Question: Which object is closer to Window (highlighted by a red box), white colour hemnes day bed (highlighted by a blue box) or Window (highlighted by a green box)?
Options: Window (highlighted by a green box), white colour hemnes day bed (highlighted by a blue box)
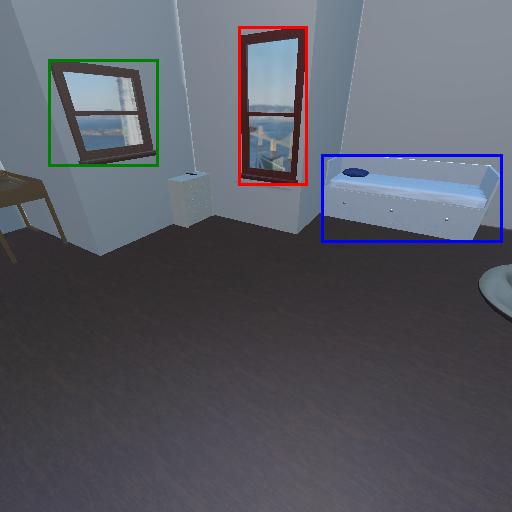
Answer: Window (highlighted by a green box)